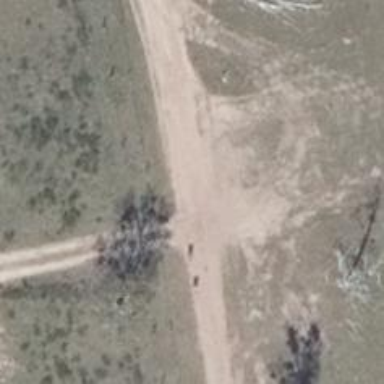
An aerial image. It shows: Sandy track road with grade3 tracktype.